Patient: sex F, age 60
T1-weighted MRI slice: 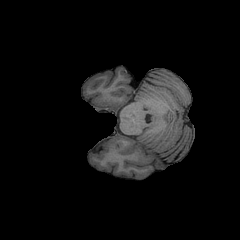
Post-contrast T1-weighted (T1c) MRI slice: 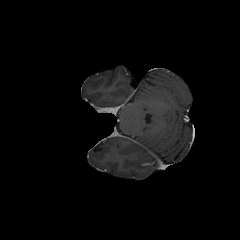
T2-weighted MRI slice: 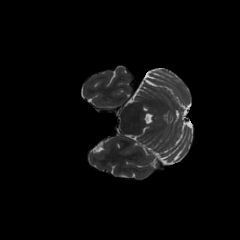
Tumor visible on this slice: no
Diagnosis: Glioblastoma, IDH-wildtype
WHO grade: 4